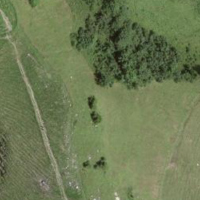
EUNIS habitat code: 24
Species observed at this site:
Silene dioica